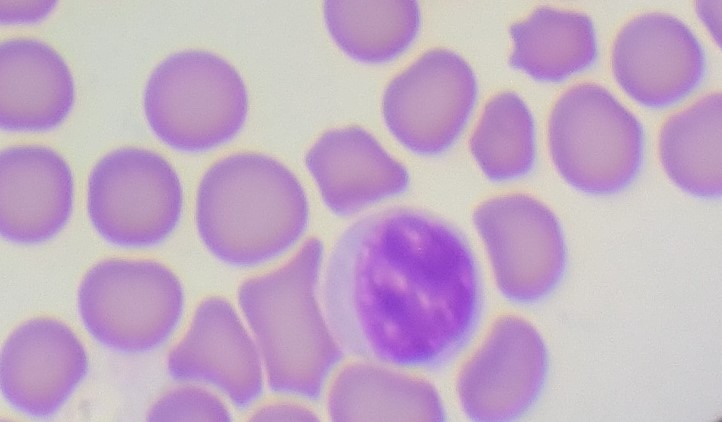
White blood cell type: Lymphocyte